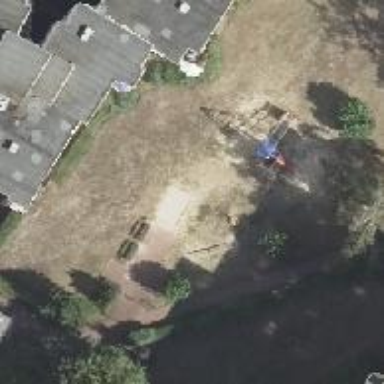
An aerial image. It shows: Playground area for leisure activities on the land.